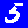
Digit: 5